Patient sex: M
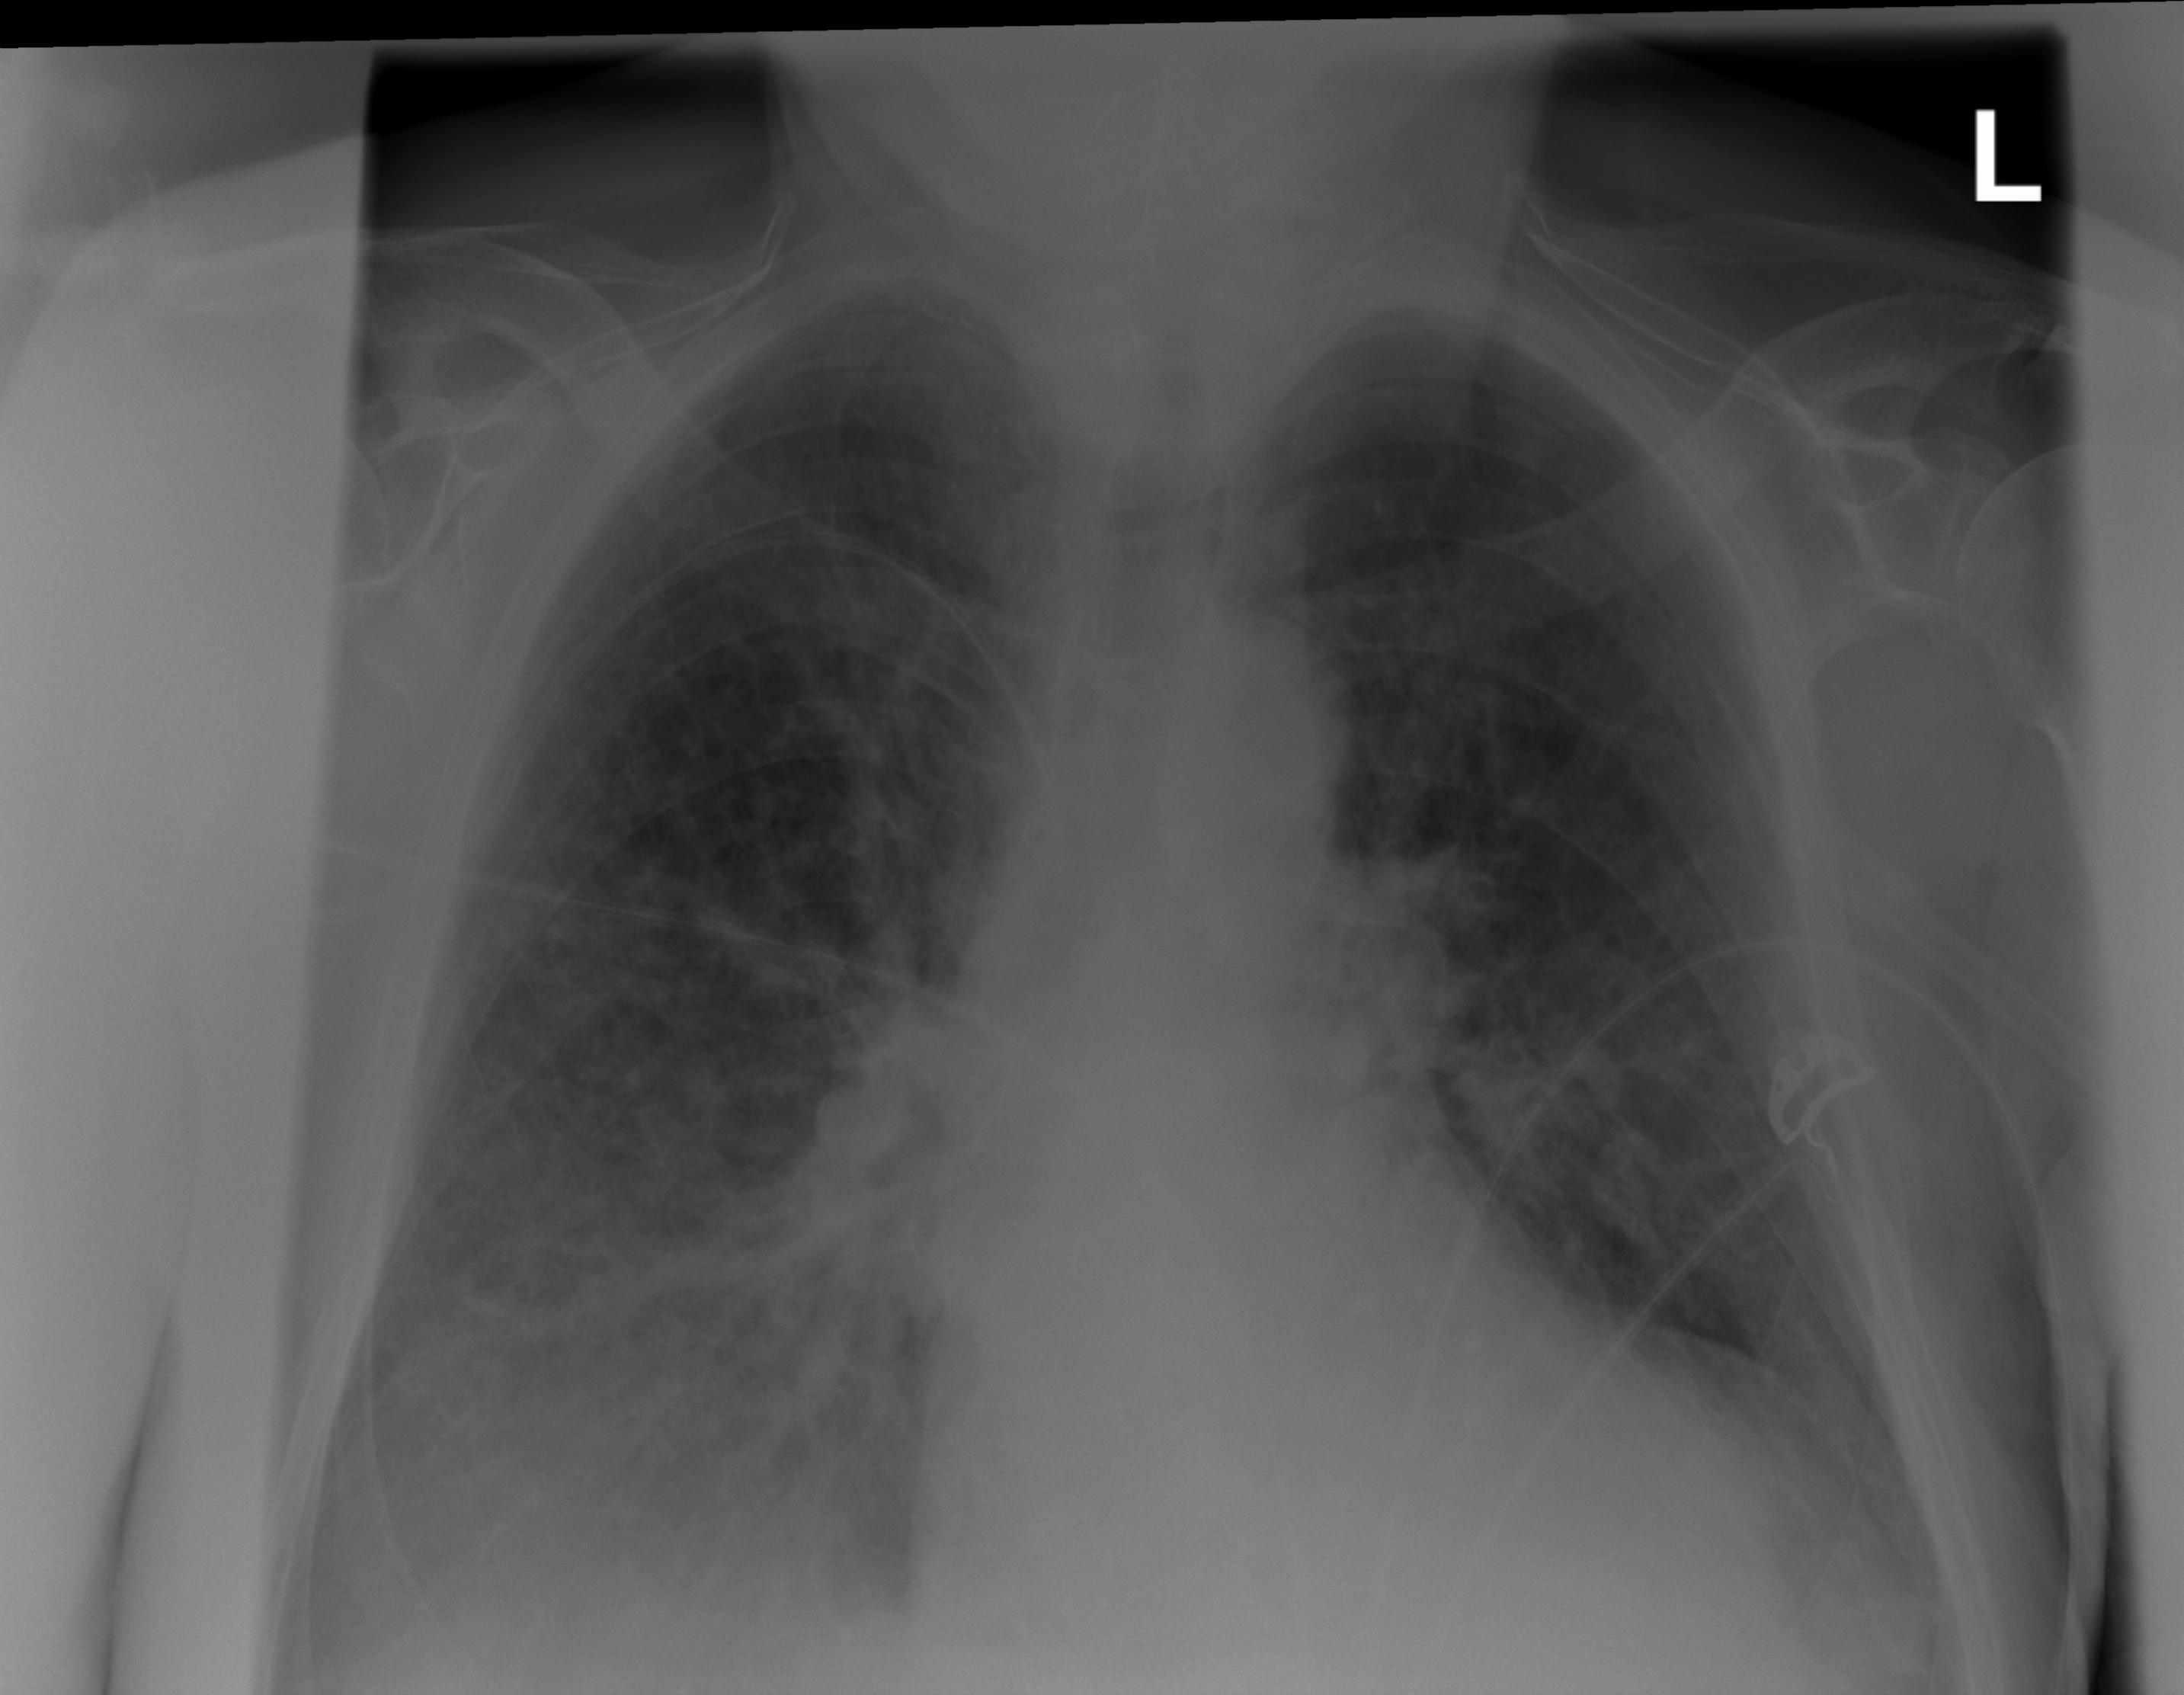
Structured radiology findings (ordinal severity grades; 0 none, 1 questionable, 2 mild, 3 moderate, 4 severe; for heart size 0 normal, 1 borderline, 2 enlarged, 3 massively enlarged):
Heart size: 2
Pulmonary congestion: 2
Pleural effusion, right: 2
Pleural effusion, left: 2
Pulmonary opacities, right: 2
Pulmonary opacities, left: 0
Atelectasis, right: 2
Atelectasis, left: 2